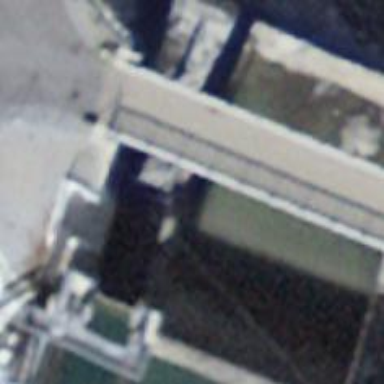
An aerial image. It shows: Dam along waterway.